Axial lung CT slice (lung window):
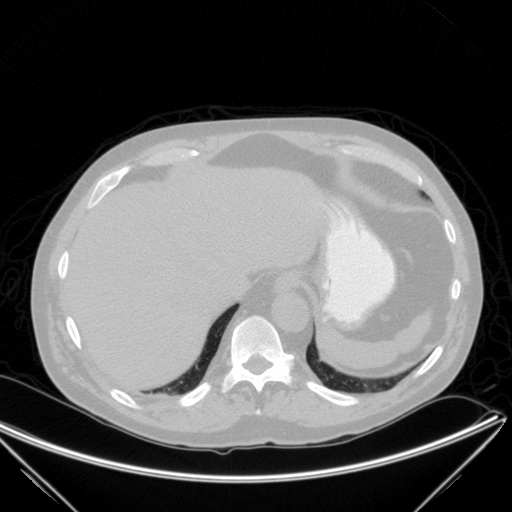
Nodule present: no